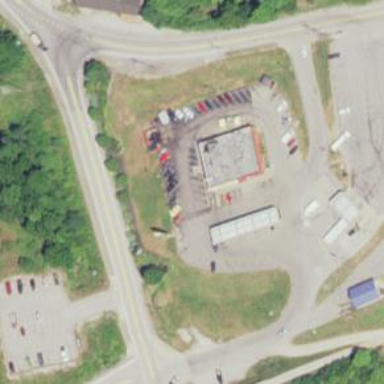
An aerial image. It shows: Convenience shop.